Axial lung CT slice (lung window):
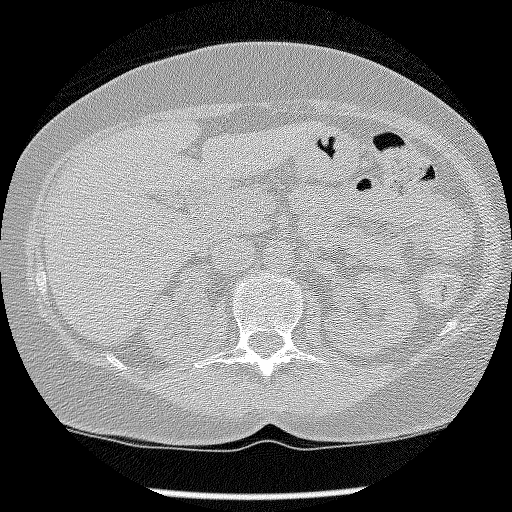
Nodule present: no